Question: I'm using Java '1.6.0_41' and I have a listener attached to when frames are about to close. 'System.exit(0)' is successfully being called and the window for the application closes. However, in the Task Manager, javaw.exe is still running.
Which thread is causing the block?
It looks like the 'awt.windows' is still running and thus the shutdown hooks aren't finishing. Calling dispose() on Windows 8 prior to calling System.exit allows my app to close and the jvm to exit.

'''
2014-10-15 12:31:58
Full thread dump Java HotSpot(TM) 64-Bit Server VM (20.14-b01 mixed mode):
"RMI TCP Connection(2)-192.168.10.70" daemon prio=6 tid=0x00000000075a3000 nid=0x163c runnable [0x000000000a7df000]
java.lang.Thread.State: RUNNABLE
at java.net.SocketInputStream.socketRead0(Native Method)
at java.net.SocketInputStream.read(SocketInputStream.java:129)
at java.io.BufferedInputStream.fill(BufferedInputStream.java:218)
at java.io.BufferedInputStream.read(BufferedInputStream.java:237)
- locked <0x00000007ac9dc9c0> (a java.io.BufferedInputStream)
at java.io.FilterInputStream.read(FilterInputStream.java:66)
at sun.rmi.transport.tcp.TCPTransport.handleMessages(TCPTransport.java:517)
at sun.rmi.transport.tcp.TCPTransport$ConnectionHandler.run0(TCPTransport.java:790)
at sun.rmi.transport.tcp.TCPTransport$ConnectionHandler.run(TCPTransport.java:649)
at java.util.concurrent.ThreadPoolExecutor$Worker.runTask(ThreadPoolExecutor.java:895)
at java.util.concurrent.ThreadPoolExecutor$Worker.run(ThreadPoolExecutor.java:918)
at java.lang.Thread.run(Thread.java:662)
Locked ownable synchronizers:
- <0x00000007ac778c70> (a java.util.concurrent.locks.ReentrantLock$NonfairSync)
"JMX server connection timeout 84" daemon prio=6 tid=0x00000000075a4800 nid=0xd74 in Object.wait() [0x000000000a6df000]
java.lang.Thread.State: TIMED_WAITING (on object monitor)
at java.lang.Object.wait(Native Method)
- waiting on <0x00000007ac848288> (a [I)
at com.sun.jmx.remote.internal.ServerCommunicatorAdmin$Timeout.run(ServerCommunicatorAdmin.java:150)
- locked <0x00000007ac848288> (a [I)
at java.lang.Thread.run(Thread.java:662)
Locked ownable synchronizers:
- None
"RMI Scheduler(0)" daemon prio=6 tid=0x00000000075a6000 nid=0xf9c waiting on condition [0x000000000a5df000]
java.lang.Thread.State: TIMED_WAITING (parking)
at sun.misc.Unsafe.park(Native Method)
- parking to wait for <0x00000007ac4abc20> (a java.util.concurrent.locks.AbstractQueuedSynchronizer$ConditionObject)
at java.util.concurrent.locks.LockSupport.parkNanos(LockSupport.java:196)
at java.util.concurrent.locks.AbstractQueuedSynchronizer$ConditionObject.awaitNanos(AbstractQueuedSynchronizer.java:2025)
at java.util.concurrent.DelayQueue.take(DelayQueue.java:164)
at java.util.concurrent.ScheduledThreadPoolExecutor$DelayedWorkQueue.take(ScheduledThreadPoolExecutor.java:609)
at java.util.concurrent.ScheduledThreadPoolExecutor$DelayedWorkQueue.take(ScheduledThreadPoolExecutor.java:602)
at java.util.concurrent.ThreadPoolExecutor.getTask(ThreadPoolExecutor.java:957)
at java.util.concurrent.ThreadPoolExecutor$Worker.run(ThreadPoolExecutor.java:917)
at java.lang.Thread.run(Thread.java:662)
Locked ownable synchronizers:
- None
"RMI TCP Connection(1)-192.168.10.70" daemon prio=6 tid=0x00000000075a2000 nid=0xedc runnable [0x000000000a30f000]
java.lang.Thread.State: RUNNABLE
at java.net.SocketInputStream.socketRead0(Native Method)
at java.net.SocketInputStream.read(SocketInputStream.java:129)
at java.io.BufferedInputStream.fill(BufferedInputStream.java:218)
at java.io.BufferedInputStream.read(BufferedInputStream.java:237)
- locked <0x00000007ac7d3670> (a java.io.BufferedInputStream)
at java.io.FilterInputStream.read(FilterInputStream.java:66)
at sun.rmi.transport.tcp.TCPTransport.handleMessages(TCPTransport.java:517)
at sun.rmi.transport.tcp.TCPTransport$ConnectionHandler.run0(TCPTransport.java:790)
at sun.rmi.transport.tcp.TCPTransport$ConnectionHandler.run(TCPTransport.java:649)
at java.util.concurrent.ThreadPoolExecutor$Worker.runTask(ThreadPoolExecutor.java:895)
at java.util.concurrent.ThreadPoolExecutor$Worker.run(ThreadPoolExecutor.java:918)
at java.lang.Thread.run(Thread.java:662)
Locked ownable synchronizers:
- <0x00000007ac7767c0> (a java.util.concurrent.locks.ReentrantLock$NonfairSync)
"RMI TCP Accept-0" daemon prio=6 tid=0x00000000075a1800 nid=0x378 runnable [0x000000000994f000]
java.lang.Thread.State: RUNNABLE
at java.net.PlainSocketImpl.socketAccept(Native Method)
at java.net.PlainSocketImpl.accept(PlainSocketImpl.java:408)
- locked <0x00000007ac4b5c38> (a java.net.SocksSocketImpl)
at java.net.ServerSocket.implAccept(ServerSocket.java:462)
at java.net.ServerSocket.accept(ServerSocket.java:430)
at sun.management.jmxremote.LocalRMIServerSocketFactory$1.accept(LocalRMIServerSocketFactory.java:34)
at sun.rmi.transport.tcp.TCPTransport$AcceptLoop.executeAcceptLoop(TCPTransport.java:369)
at sun.rmi.transport.tcp.TCPTransport$AcceptLoop.run(TCPTransport.java:341)
at java.lang.Thread.run(Thread.java:662)
Locked ownable synchronizers:
- None
"Thread-4" daemon prio=6 tid=0x00000000075a3800 nid=0x518 runnable [0x000000000bddf000]
java.lang.Thread.State: RUNNABLE
at sun.awt.windows.WToolkit.shutdown(Native Method)
at sun.awt.windows.WToolkit.access$200(WToolkit.java:70)
at sun.awt.windows.WToolkit$2$1.run(WToolkit.java:278)
at java.lang.Thread.run(Thread.java:662)
Locked ownable synchronizers:
- None
"Timer-1" daemon prio=6 tid=0x000000000e21e000 nid=0xbc in Object.wait() [0x000000001095f000]
java.lang.Thread.State: TIMED_WAITING (on object monitor)
at java.lang.Object.wait(Native Method)
- waiting on <0x00000007049a7bb0> (a java.util.TaskQueue)
at java.util.TimerThread.mainLoop(Timer.java:509)
- locked <0x00000007049a7bb0> (a java.util.TaskQueue)
at java.util.TimerThread.run(Timer.java:462)
Locked ownable synchronizers:
- None
"Timer-0" daemon prio=6 tid=0x000000000e219800 nid=0x1454 in Object.wait() [0x000000001085f000]
java.lang.Thread.State: TIMED_WAITING (on object monitor)
at java.lang.Object.wait(Native Method)
- waiting on <0x0000000704ac9d30> (a java.util.TaskQueue)
at java.util.TimerThread.mainLoop(Timer.java:509)
- locked <0x0000000704ac9d30> (a java.util.TaskQueue)
at java.util.TimerThread.run(Timer.java:462)
Locked ownable synchronizers:
- None
"DestroyJavaVM" prio=6 tid=0x000000000e21b800 nid=0xba8 waiting on condition [0x0000000000000000]
java.lang.Thread.State: RUNNABLE
Locked ownable synchronizers:
- None
"TimerQueue" daemon prio=6 tid=0x000000000e21c800 nid=0x1548 in Object.wait() [0x000000000facf000]
java.lang.Thread.State: WAITING (on object monitor)
at java.lang.Object.wait(Native Method)
- waiting on <0x0000000704827188> (a javax.swing.TimerQueue)
at javax.swing.TimerQueue.run(TimerQueue.java:232)
- locked <0x0000000704827188> (a javax.swing.TimerQueue)
at java.lang.Thread.run(Thread.java:662)
Locked ownable synchronizers:
- None
"AWT-EventQueue-0" prio=6 tid=0x00000000089b8800 nid=0xd60 in Object.wait() [0x000000000bfdd000]
java.lang.Thread.State: WAITING (on object monitor)
at java.lang.Object.wait(Native Method)
- waiting on <0x00000007045d60e0> (a java.lang.Thread)
at java.lang.Thread.join(Thread.java:1186)
- locked <0x00000007045d60e0> (a java.lang.Thread)
at java.lang.Thread.join(Thread.java:1239)
at java.lang.ApplicationShutdownHooks.runHooks(ApplicationShutdownHooks.java:79)
at java.lang.ApplicationShutdownHooks$1.run(ApplicationShutdownHooks.java:24)
at java.lang.Shutdown.runHooks(Shutdown.java:79)
at java.lang.Shutdown.sequence(Shutdown.java:123)
at java.lang.Shutdown.exit(Shutdown.java:168)
- locked <0x00000006fe24ca68> (a java.lang.Class for java.lang.Shutdown)
at java.lang.Runtime.exit(Runtime.java:90)
at java.lang.System.exit(System.java:904)
at com.hiddensoftware.hiddengui.HiddenFrame.attemptToExit(HiddenFrame.java:636)
at com.hiddensoftware.hiddengui.HiddenFrame.exit(HiddenFrame.java:620)
at com.hiddensoftware.hiddengui.HiddenFrame$14.windowClosing(HiddenFrame.java:2554)
at java.awt.AWTEventMulticaster.windowClosing(AWTEventMulticaster.java:332)
at java.awt.Window.processWindowEvent(Window.java:1871)
at javax.swing.JFrame.processWindowEvent(JFrame.java:274)
at java.awt.Window.processEvent(Window.java:1829)
at java.awt.Component.dispatchEventImpl(Component.java:4660)
at java.awt.Container.dispatchEventImpl(Container.java:2097)
at java.awt.Window.dispatchEventImpl(Window.java:2489)
at java.awt.Component.dispatchEvent(Component.java:4488)
at java.awt.EventQueue.dispatchEventImpl(EventQueue.java:674)
at java.awt.EventQueue.access$400(EventQueue.java:81)
at java.awt.EventQueue$2.run(EventQueue.java:633)
at java.awt.EventQueue$2.run(EventQueue.java:631)
at java.security.AccessController.doPrivileged(Native Method)
at java.security.AccessControlContext$1.doIntersectionPrivilege(AccessControlContext.java:87)
at java.security.AccessControlContext$1.doIntersectionPrivilege(AccessControlContext.java:98)
at java.awt.EventQueue$3.run(EventQueue.java:647)
at java.awt.EventQueue$3.run(EventQueue.java:645)
at java.security.AccessController.doPrivileged(Native Method)
at java.security.AccessControlContext$1.doIntersectionPrivilege(AccessControlContext.java:87)
at java.awt.EventQueue.dispatchEvent(EventQueue.java:644)
at java.awt.EventDispatchThread.pumpOneEventForFilters(EventDispatchThread.java:269)
at java.awt.EventDispatchThread.pumpEventsForFilter(EventDispatchThread.java:184)
at java.awt.EventDispatchThread.pumpEventsForHierarchy(EventDispatchThread.java:174)
at java.awt.EventDispatchThread.pumpEvents(EventDispatchThread.java:169)
at java.awt.EventDispatchThread.pumpEvents(EventDispatchThread.java:161)
at java.awt.EventDispatchThread.run(EventDispatchThread.java:122)
Locked ownable synchronizers:
- None
"AWT-Windows" daemon prio=6 tid=0x000000000857d800 nid=0xe74 runnable [0x0000000009d0f000]
java.lang.Thread.State: RUNNABLE
at sun.awt.windows.WToolkit.eventLoop(Native Method)
at sun.awt.windows.WToolkit.run(WToolkit.java:293)
at java.lang.Thread.run(Thread.java:662)
Locked ownable synchronizers:
- None
"AWT-Shutdown" prio=6 tid=0x000000000857c800 nid=0x28c in Object.wait() [0x0000000009c0f000]
java.lang.Thread.State: WAITING (on object monitor)
at java.lang.Object.wait(Native Method)
- waiting on <0x0000000704ae1ba8> (a java.lang.Object)
at java.lang.Object.wait(Object.java:485)
at sun.awt.AWTAutoShutdown.run(AWTAutoShutdown.java:265)
- locked <0x0000000704ae1ba8> (a java.lang.Object)
at java.lang.Thread.run(Thread.java:662)
Locked ownable synchronizers:
- None
"Java2D Disposer" daemon prio=10 tid=0x00000000075b5000 nid=0x13d0 in Object.wait() [0x0000000009a4f000]
java.lang.Thread.State: WAITING (on object monitor)
at java.lang.Object.wait(Native Method)
- waiting on <0x0000000704906618> (a java.lang.ref.ReferenceQueue$Lock)
at java.lang.ref.ReferenceQueue.remove(ReferenceQueue.java:118)
- locked <0x0000000704906618> (a java.lang.ref.ReferenceQueue$Lock)
at java.lang.ref.ReferenceQueue.remove(ReferenceQueue.java:134)
at sun.java2d.Disposer.run(Disposer.java:127)
at java.lang.Thread.run(Thread.java:662)
Locked ownable synchronizers:
- None
"Low Memory Detector" daemon prio=6 tid=0x0000000007561800 nid=0xef4 runnable [0x0000000000000000]
java.lang.Thread.State: RUNNABLE
Locked ownable synchronizers:
- None
"C2 CompilerThread1" daemon prio=10 tid=0x00000000074f2800 nid=0x1474 waiting on condition [0x0000000000000000]
java.lang.Thread.State: RUNNABLE
Locked ownable synchronizers:
- None
"C2 CompilerThread0" daemon prio=10 tid=0x00000000074f1000 nid=0x105c waiting on condition [0x0000000000000000]
java.lang.Thread.State: RUNNABLE
Locked ownable synchronizers:
- None
"JDWP Command Reader" daemon prio=6 tid=0x00000000021dd000 nid=0xc8c runnable [0x0000000000000000]
java.lang.Thread.State: RUNNABLE
Locked ownable synchronizers:
- None
"JDWP Event Helper Thread" daemon prio=6 tid=0x00000000021d5800 nid=0xe38 runnable [0x0000000000000000]
java.lang.Thread.State: RUNNABLE
Locked ownable synchronizers:
- None
"JDWP Transport Listener: dt_socket" daemon prio=6 tid=0x00000000021d1800 nid=0x15d0 runnable [0x0000000000000000]
java.lang.Thread.State: RUNNABLE
Locked ownable synchronizers:
- None
"Attach Listener" daemon prio=10 tid=0x00000000021bf000 nid=0x16fc waiting on condition [0x0000000000000000]
java.lang.Thread.State: RUNNABLE
Locked ownable synchronizers:
- None
"Signal Dispatcher" daemon prio=10 tid=0x00000000021be000 nid=0x1010 runnable [0x0000000000000000]
java.lang.Thread.State: RUNNABLE
Locked ownable synchronizers:
- None
"Finalizer" daemon prio=8 tid=0x00000000021a4000 nid=0x1070 in Object.wait() [0x0000000006c5f000]
java.lang.Thread.State: WAITING (on object monitor)
at java.lang.Object.wait(Native Method)
- waiting on <0x00000007044c0f68> (a java.lang.ref.ReferenceQueue$Lock)
at java.lang.ref.ReferenceQueue.remove(ReferenceQueue.java:118)
- locked <0x00000007044c0f68> (a java.lang.ref.ReferenceQueue$Lock)
at java.lang.ref.ReferenceQueue.remove(ReferenceQueue.java:134)
at java.lang.ref.Finalizer$FinalizerThread.run(Finalizer.java:159)
Locked ownable synchronizers:
- None
"Reference Handler" daemon prio=10 tid=0x00000000021a0800 nid=0x12e4 in Object.wait() [0x0000000006b5f000]
java.lang.Thread.State: WAITING (on object monitor)
at java.lang.Object.wait(Native Method)
- waiting on <0x00000007044c0f00> (a java.lang.ref.Reference$Lock)
at java.lang.Object.wait(Object.java:485)
at java.lang.ref.Reference$ReferenceHandler.run(Reference.java:116)
- locked <0x00000007044c0f00> (a java.lang.ref.Reference$Lock)
Locked ownable synchronizers:
- None
"VM Thread" prio=10 tid=0x000000000219a800 nid=0x17ec runnable
"GC task thread#0 (ParallelGC)" prio=6 tid=0x00000000020f6800 nid=0xfbc runnable
"GC task thread#1 (ParallelGC)" prio=6 tid=0x00000000020f8800 nid=0xa18 runnable
"GC task thread#2 (ParallelGC)" prio=6 tid=0x00000000020fa000 nid=0x1634 runnable
"GC task thread#3 (ParallelGC)" prio=6 tid=0x00000000020fb800 nid=0x16c4 runnable
"VM Periodic Task Thread" prio=10 tid=0x0000000007507000 nid=0x16b0 waiting on condition
JNI global references: 16785
'''
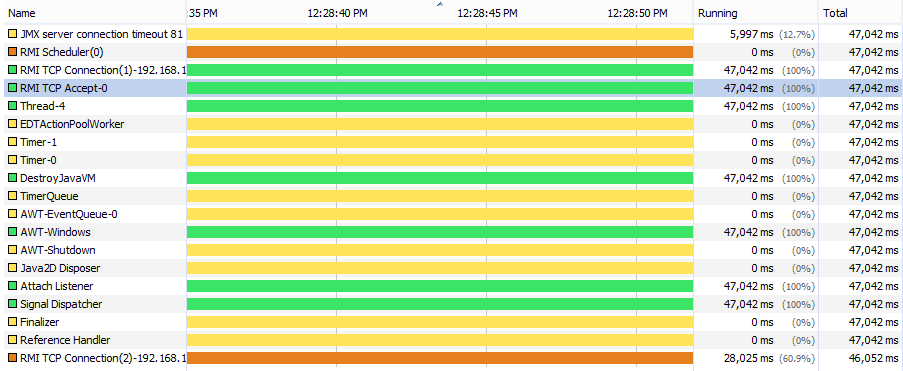
Answer: This was really simple...properly calling dispose() on UI components right before calling System.exit(0) solves my issue. It seems that relying on System.exit(0) on Windows 7 to close your resources works, but on Windows 8 it doesn't. If you look at the thread dump, you can see that 'awt.windows' has a thread that is still running during the shutdown phase on the edt and thus the edt can't quit.